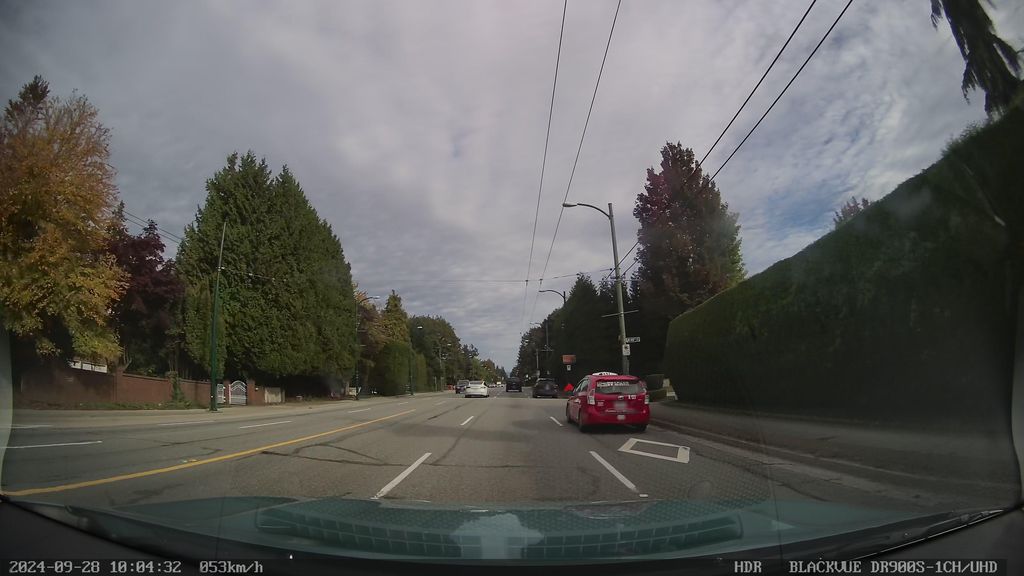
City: vancouver